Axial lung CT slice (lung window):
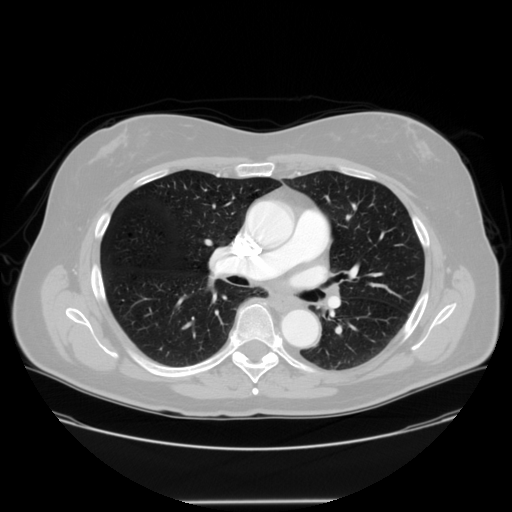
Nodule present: no